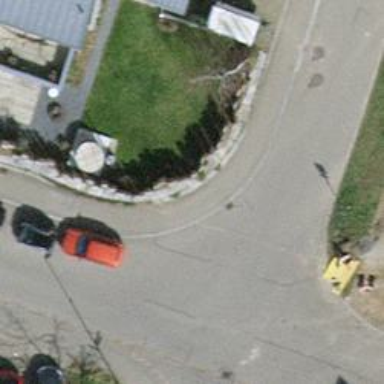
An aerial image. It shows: Sidewalk along the footway.